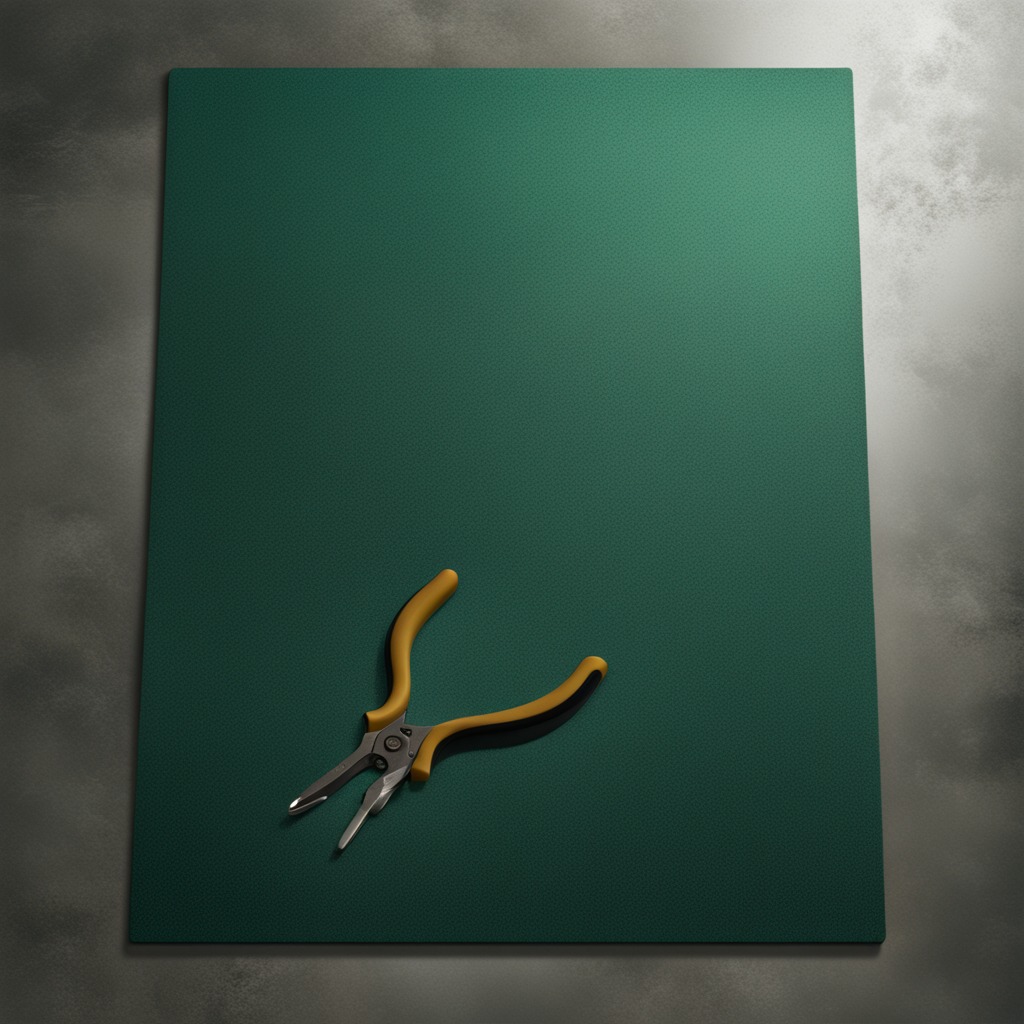
A plier lying on a green rubber mat inside a workshop under bright overhead lighting crisp shadows high clarity worn but beneath the mat